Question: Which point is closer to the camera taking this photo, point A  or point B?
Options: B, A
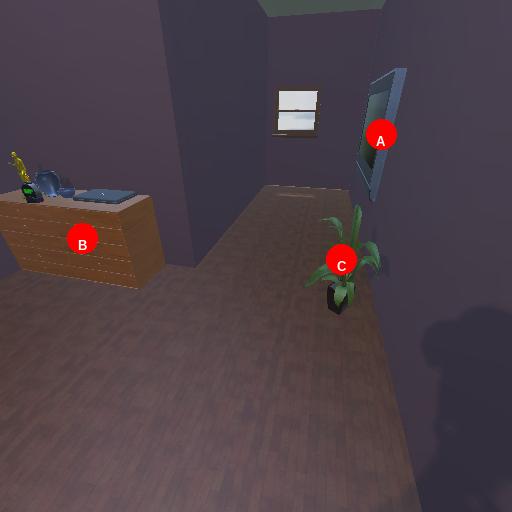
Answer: B